Question: Attached is an image showing what I'm looking for. As the mouse hovers over boxes all the boxes above the mouse are highlighted. Boxes are totally separate
I cannot for the LIFE of me figure this out!
Thank you for your help.

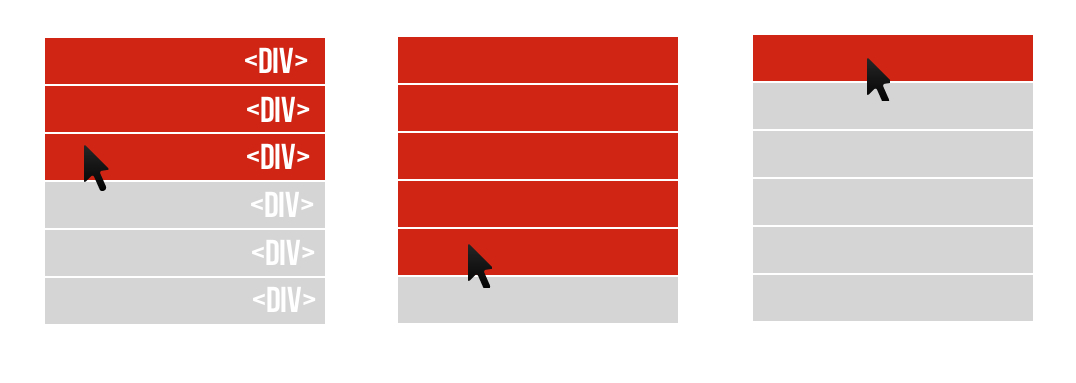
Answer: As you didn't say anything about your markup, I built something from scratch using jQuery:
'''
$('.container > div').hover(
function() {
$(this).prevAll().addClass('active');
},
function() {
$('.container > div').removeClass('active');
}
);
'''
'''
<div class="container">
<div>1</div>
<div>2</div>
<div>3</div>
<div>4</div>
</div>
'''
'''
div.container > div {
width: 100px;
height: 20px;
background: #ccc;
}
div.container > div:hover, div.container > div.active {
background: red;
color:white;
}
'''
<URL>